Field crop: maize
Growth stage: 2
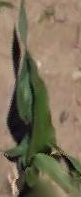
Species: maize